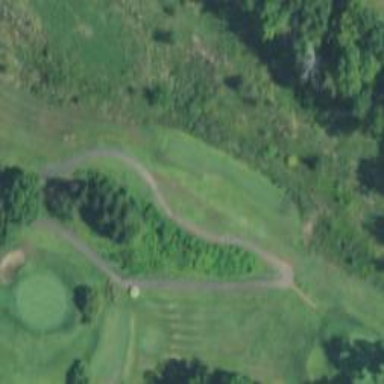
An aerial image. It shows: Path for golf carts.